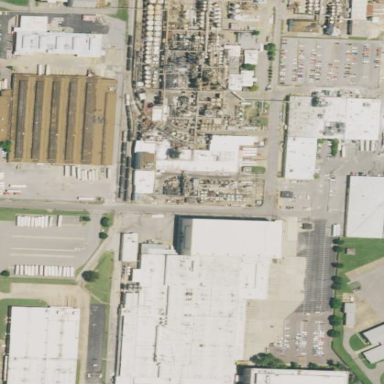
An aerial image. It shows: Industrial area.